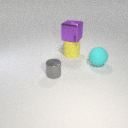
large purple metal cube above large yellow rubber cylinder